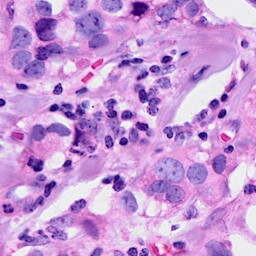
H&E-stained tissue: Breast